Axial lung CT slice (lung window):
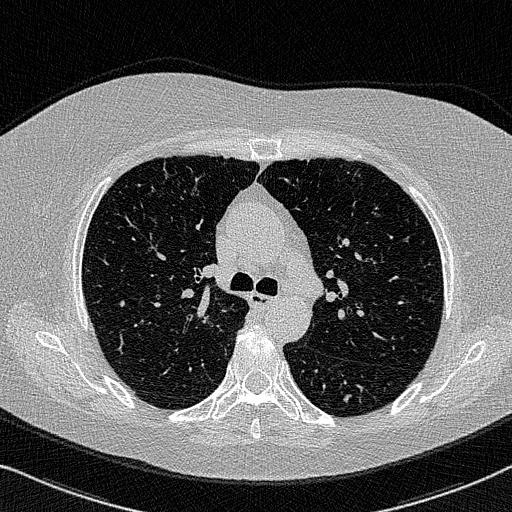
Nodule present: no